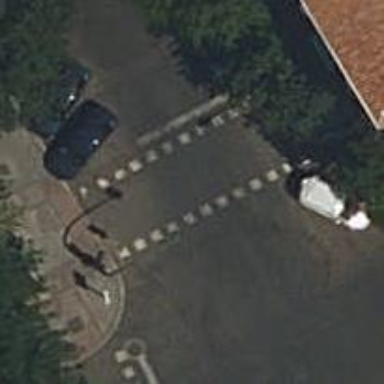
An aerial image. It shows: Zebra crossing with traffic signals.